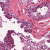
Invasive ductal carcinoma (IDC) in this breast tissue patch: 0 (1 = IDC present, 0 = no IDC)